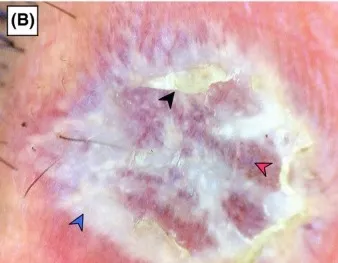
A and B, Dermoscopy (polarized dermoscopy, original magnification x20) of lateral and medial lesions showing linear Wickham striae (white arrowhead) and circular Wickham striae (blue arrowhead), scaling (black arrowhead), and violaceous background (red arrowhead).
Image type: medical_photograph (skin_photograph)